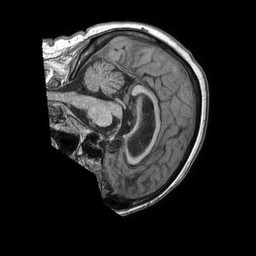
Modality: T1w
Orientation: sagittal
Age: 74
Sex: female
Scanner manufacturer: philips
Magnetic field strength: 1.5 T
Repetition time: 0.007606 s
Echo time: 0.003455 s